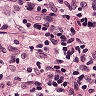
Metastatic tissue present: no